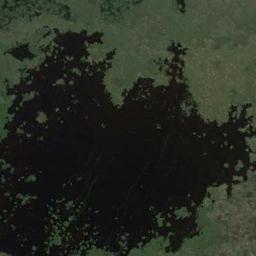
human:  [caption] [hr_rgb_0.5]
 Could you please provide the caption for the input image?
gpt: There are a few lakes and a meandering river in this wetland .

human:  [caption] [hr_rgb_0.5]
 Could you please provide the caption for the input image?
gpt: The wetland consists of dry and green plants and water .

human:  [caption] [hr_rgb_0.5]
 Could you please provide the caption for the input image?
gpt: There are a few brown bare lands in the river in a wetland with sparse green plants on the bare lands .

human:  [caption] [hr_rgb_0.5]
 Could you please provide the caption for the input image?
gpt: Many waters of different sizes and shapes are surrounded by wetlands .

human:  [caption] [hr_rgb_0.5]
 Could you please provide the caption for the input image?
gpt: There are some green areas and much water area on the wetland .